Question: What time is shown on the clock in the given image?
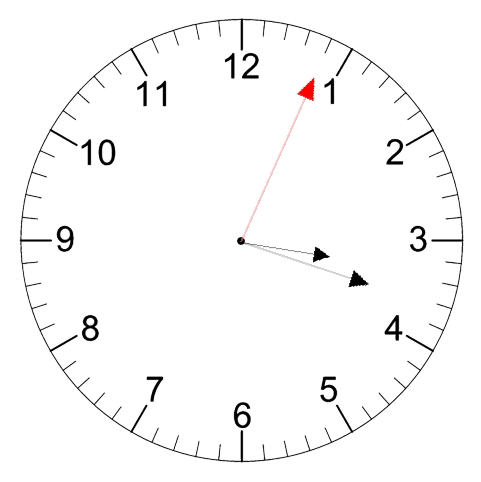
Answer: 03:18:04